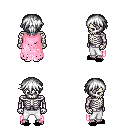
a pixel art fantasy rpg character, male body template, skeleton, pink tattered cape, white pants, white short bangs hairstyle, black slippers, four views (front, back, left, right), 2x2 character sprite sheet, small pixel art, hard edges, no anti-aliasing